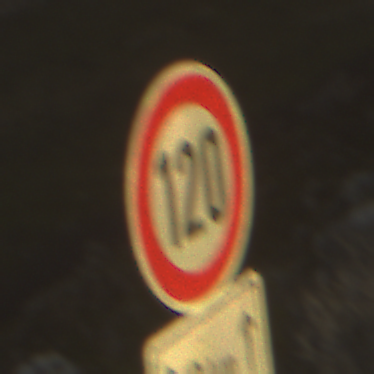
Verkehrszeichen: Geschwindigkeit120
Zusatzzeichen unten: LaengeEinerStrecke2
Umgebung: Outdoor, Nature
Tageszeit: SunriseSunset
Wetter: PartlyCloudy
Licht: Natural
Jahreszeit: Summer
Kontrast: HighContrast